Interaction volume radius: 5 \u00c5
Interaction volume height: 35 \u00c5
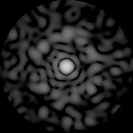
Disorder parameter: 0.7814